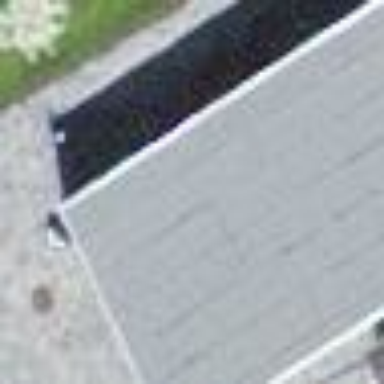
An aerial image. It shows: View of roof of building.